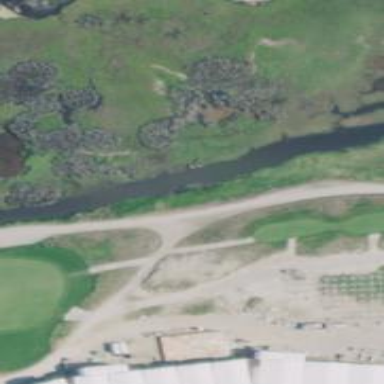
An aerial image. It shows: Path for both road and golf.